Question: Mysql group by counter (how many conditions)
Hi, every one
I want to;
- - - - -
I would like to group by group by object_id and see what object_id is matched by how many conditions in a field called match_ number.
Like a result;
'''
Object_id Eslesme_sayisi
1 3
2 5
'''
Screen a table ;

Table sql codes;
'''
CREATE TABLE 'object_answers' (
'id' int(11) NOT NULL AUTO_INCREMENT,
'question_id' int(11) unsigned DEFAULT NULL,
'object_id' int(11) unsigned DEFAULT NULL,
'answer' int(2) DEFAULT NULL,
PRIMARY KEY ('id'),
KEY 'object_answers_question_id_foreign' ('question_id'),
KEY 'object_answers_object_id_foreign' ('object_id'),
CONSTRAINT 'object_answers_object_id_foreign' FOREIGN KEY ('object_id') REFERENCES 'object' ('id') ON DELETE CASCADE,
CONSTRAINT 'object_answers_question_id_foreign' FOREIGN KEY ('question_id') REFERENCES 'question' ('id') ON DELETE CASCADE
) ENGINE=InnoDB AUTO_INCREMENT=51 DEFAULT CHARSET=utf8 COLLATE=utf8_unicode_ci;
'''
'''
CREATE TABLE 'object_answers' (
'id' int(11) NOT NULL AUTO_INCREMENT,
'question_id' int(11) unsigned DEFAULT NULL,
'object_id' int(11) unsigned DEFAULT NULL,
'answer' int(2) DEFAULT NULL,
PRIMARY KEY ('id'),
KEY 'object_answers_question_id_foreign' ('question_id'),
KEY 'object_answers_object_id_foreign' ('object_id'),
CONSTRAINT 'object_answers_object_id_foreign' FOREIGN KEY ('object_id') REFERENCES 'object' ('id') ON DELETE CASCADE,
CONSTRAINT 'object_answers_question_id_foreign' FOREIGN KEY ('question_id') REFERENCES 'question' ('id') ON DELETE CASCADE
) ENGINE=InnoDB AUTO_INCREMENT=51 DEFAULT CHARSET=utf8 COLLATE=utf8_unicode_ci;
'''
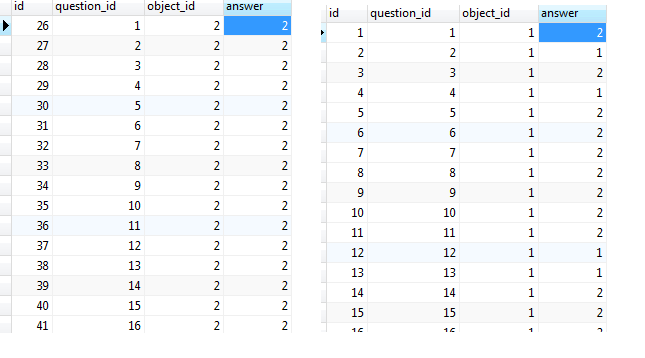
Answer: You can use MySQL's ability to cast Boolean expressions into '0' or '1' in numeric context. Therefore you can indirectly sum a Boolean expression.
'''
SELECT obejct_id,
sum(question_id IN (1, 2, 3, 4, 5)
AND answer = 2) "Eslesme_sayisi"
FROM object_answers
GROUP BY object_id;
'''